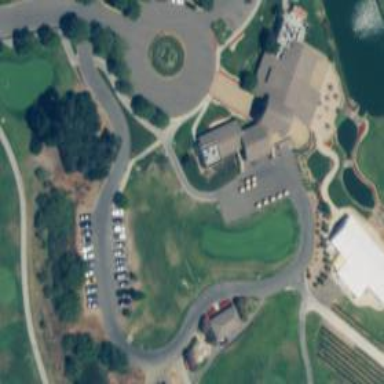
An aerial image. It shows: This footway belongs to Eagle Vines Golf Course.